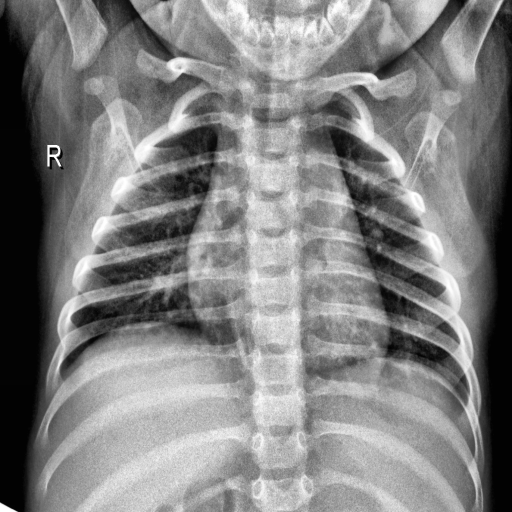
Finding: NORMAL